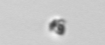
Label: detritus